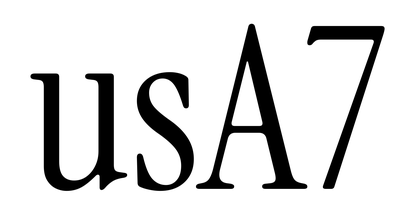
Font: InstrumentSerif-Regular